Question: I see this warning while compiling within the Mixpanel framework used in my project.

It was not showing when I compiled some moment back. Is it a bug in XCode 6? How the variable k is unused here?
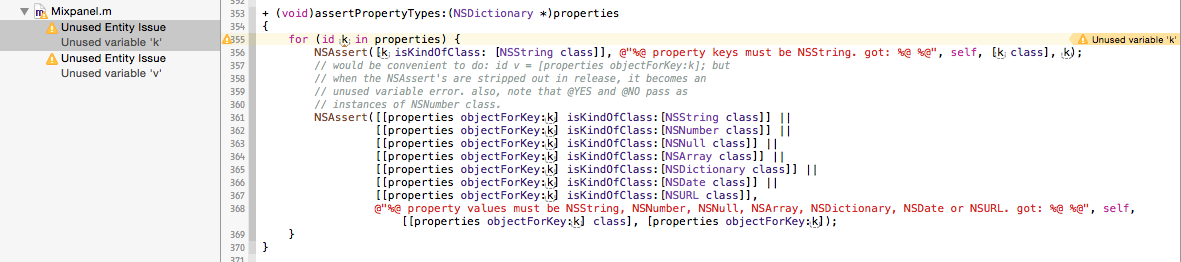
Answer: You must be compiling with the constant 'NS_BLOCK_ASSERTIONS' set, so those 'NSAssert()' statements are disabled.
From the <URL>:
> Assertions are disabled if the preprocessor macro 'NS_BLOCK_ASSERTIONS'
is defined.